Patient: sex F, age 71
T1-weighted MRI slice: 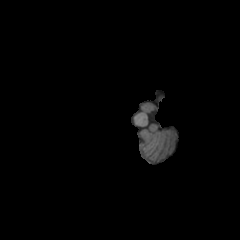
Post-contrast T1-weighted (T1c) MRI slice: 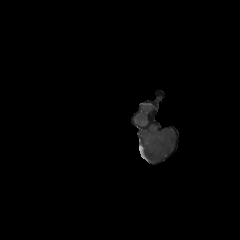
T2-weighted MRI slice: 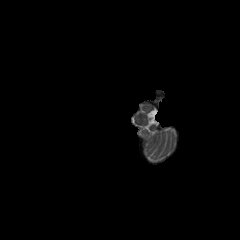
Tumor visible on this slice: no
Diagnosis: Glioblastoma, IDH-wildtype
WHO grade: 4